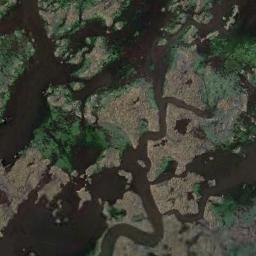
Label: wetland